Field crop: maize
Growth stage: 2
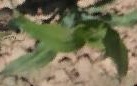
Species: maize